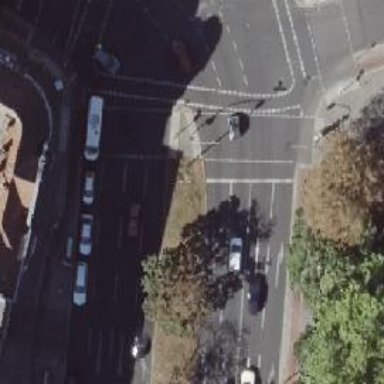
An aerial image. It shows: Road with traffic signals.